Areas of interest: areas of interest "Shanghai Huoao Automobile Sales Co., Ltd."
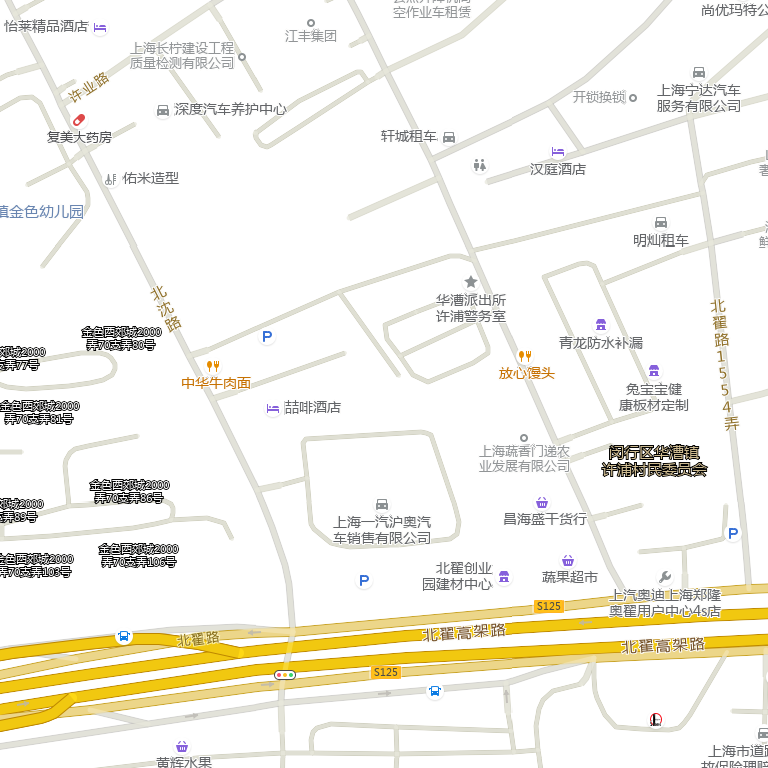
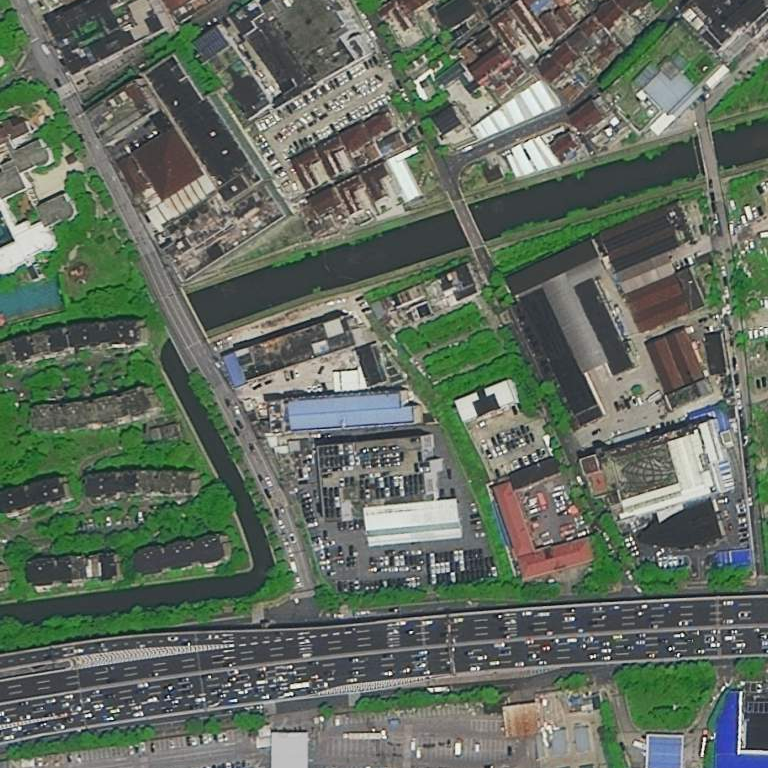